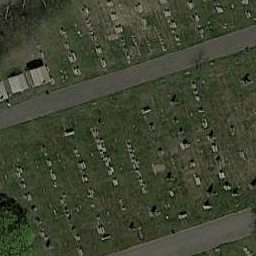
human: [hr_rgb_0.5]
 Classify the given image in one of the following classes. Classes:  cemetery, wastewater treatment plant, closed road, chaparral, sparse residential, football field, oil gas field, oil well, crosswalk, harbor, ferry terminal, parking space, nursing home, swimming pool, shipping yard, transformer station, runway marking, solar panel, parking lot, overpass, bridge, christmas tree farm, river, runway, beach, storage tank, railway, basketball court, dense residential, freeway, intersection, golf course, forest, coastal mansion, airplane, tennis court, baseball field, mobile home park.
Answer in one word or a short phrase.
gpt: cemetery